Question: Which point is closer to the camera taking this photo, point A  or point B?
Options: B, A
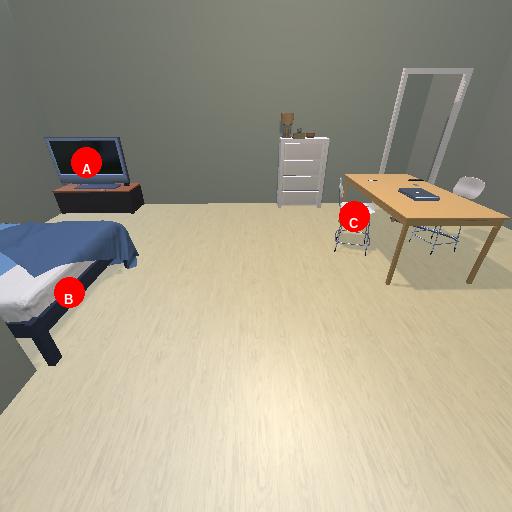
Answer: B